Question: I have an image in a gridview,
I want dynamic text inside this image. Text I am getting from this way from the database:
'''
<%#DataBinder.Eval(Container.DataItem,"textForImage")%>
'''
but to show inside this buuble? which control i have to use?
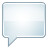
Answer: You can set this image as a 'background-image' on a 'div' and place the text inside the 'div' and position it using CSS
'''
<div class="bubble">
<%#DataBinder.Eval(Container.DataItem,"textForImage")%>
</div>
.bubble
{
background-image:url(...);
}
'''